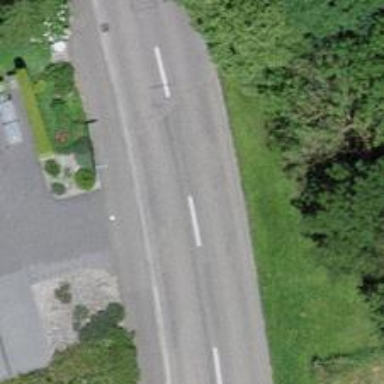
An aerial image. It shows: Tertiary road with asphalt surface and sidewalk on the left side.